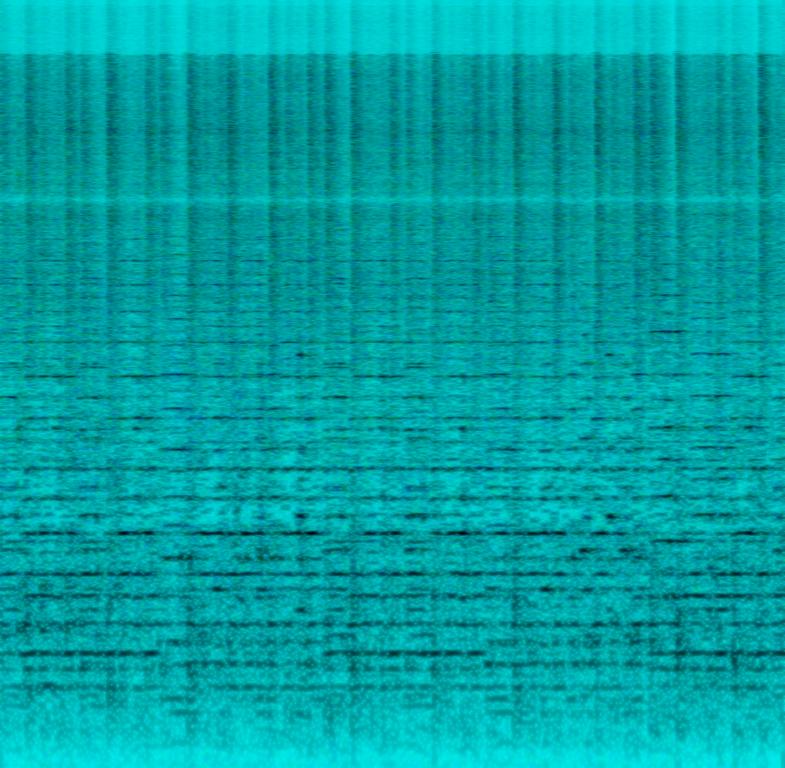
The low quality recording features a passionate accordion melody playing over a shimmering tambourine. It sounds joyful, happy and the recording is noisy and in mono.